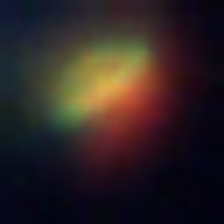
Taxon: NanoPlankton
Group: Other